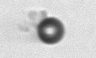
Label: bead